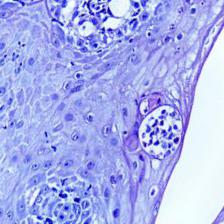
Diagnosis: OSCC